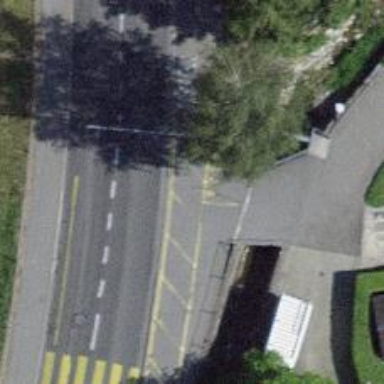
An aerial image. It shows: Cycleway.